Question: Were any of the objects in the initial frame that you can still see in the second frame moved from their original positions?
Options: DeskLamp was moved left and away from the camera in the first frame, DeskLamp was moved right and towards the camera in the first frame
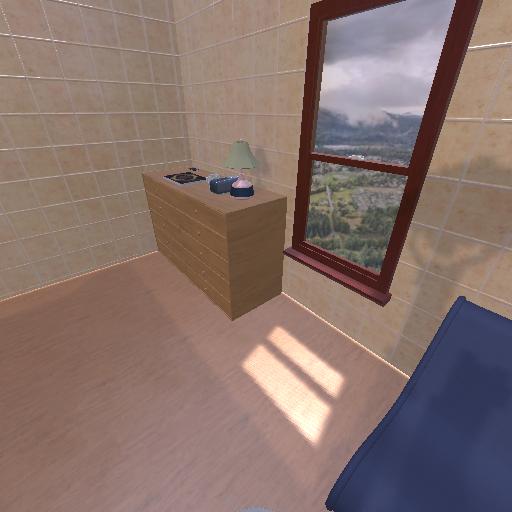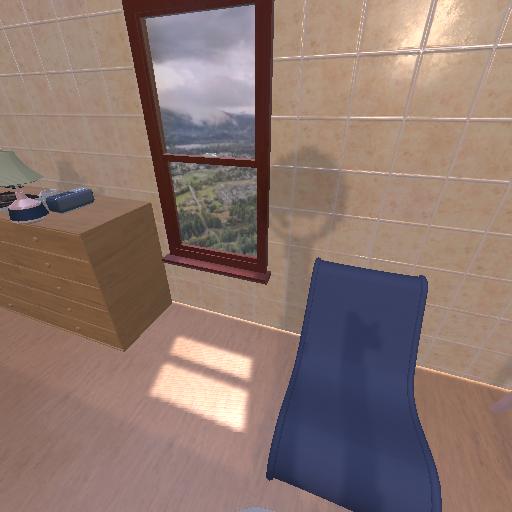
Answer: DeskLamp was moved left and away from the camera in the first frame